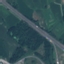
Label: Highway